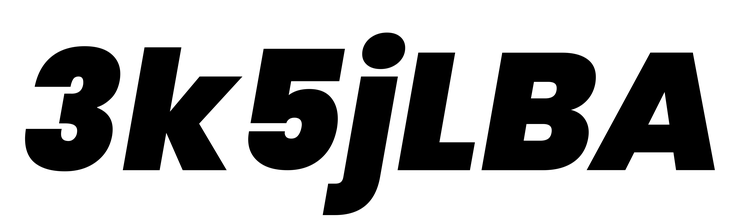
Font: Poppins-BlackItalic